Question: I am developing my site in Spring MVC with Sitemesh.
Dynamic content is changed oon every page, Menu and Footer I can include in template definition. But there comes a problem. On every site below the dynamic content there should be a news list with loaded some news from my DB. I created my @Controller and it loads 5 latest news, but how to add this on my template? What request mapping should implement my news controller?
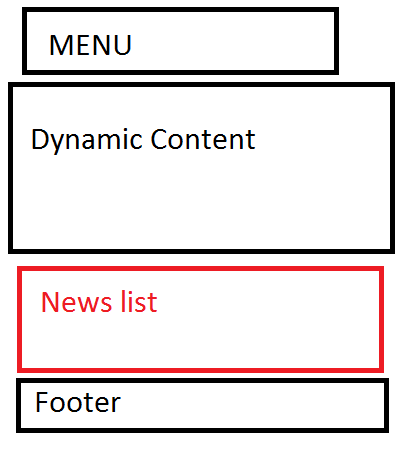
Answer: I don't kwow how Sitemesh works, but I solved problems like that by using interceptor:
create a class that extends :
Override the method and populate the modelAndView Object like this :
'''
modelAndView.addObject("newslist",myNewsList);
'''
So you will have a variable injected into all your views.
Don't forget to declare bean in your mvc-congig.xml :
'''
<bean id="newsListInterceptor" class="mypackage.NewsListInterceptor"/>
'''
As the interceptor is executed for each request I also use ehcache to store the result and avoid during a select in database for each call.